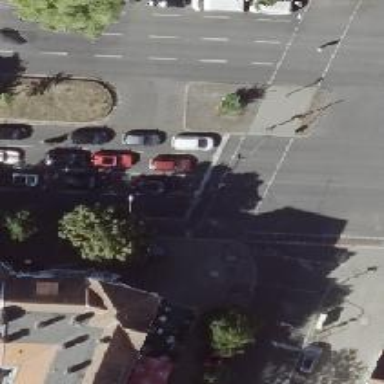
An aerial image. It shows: Footway.